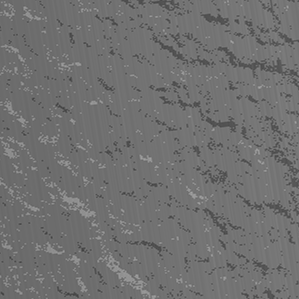
Label: frost